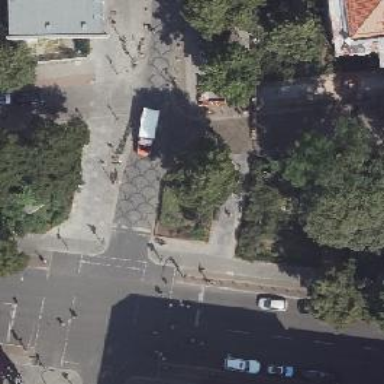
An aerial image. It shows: Crossing on the footway with traffic signals.